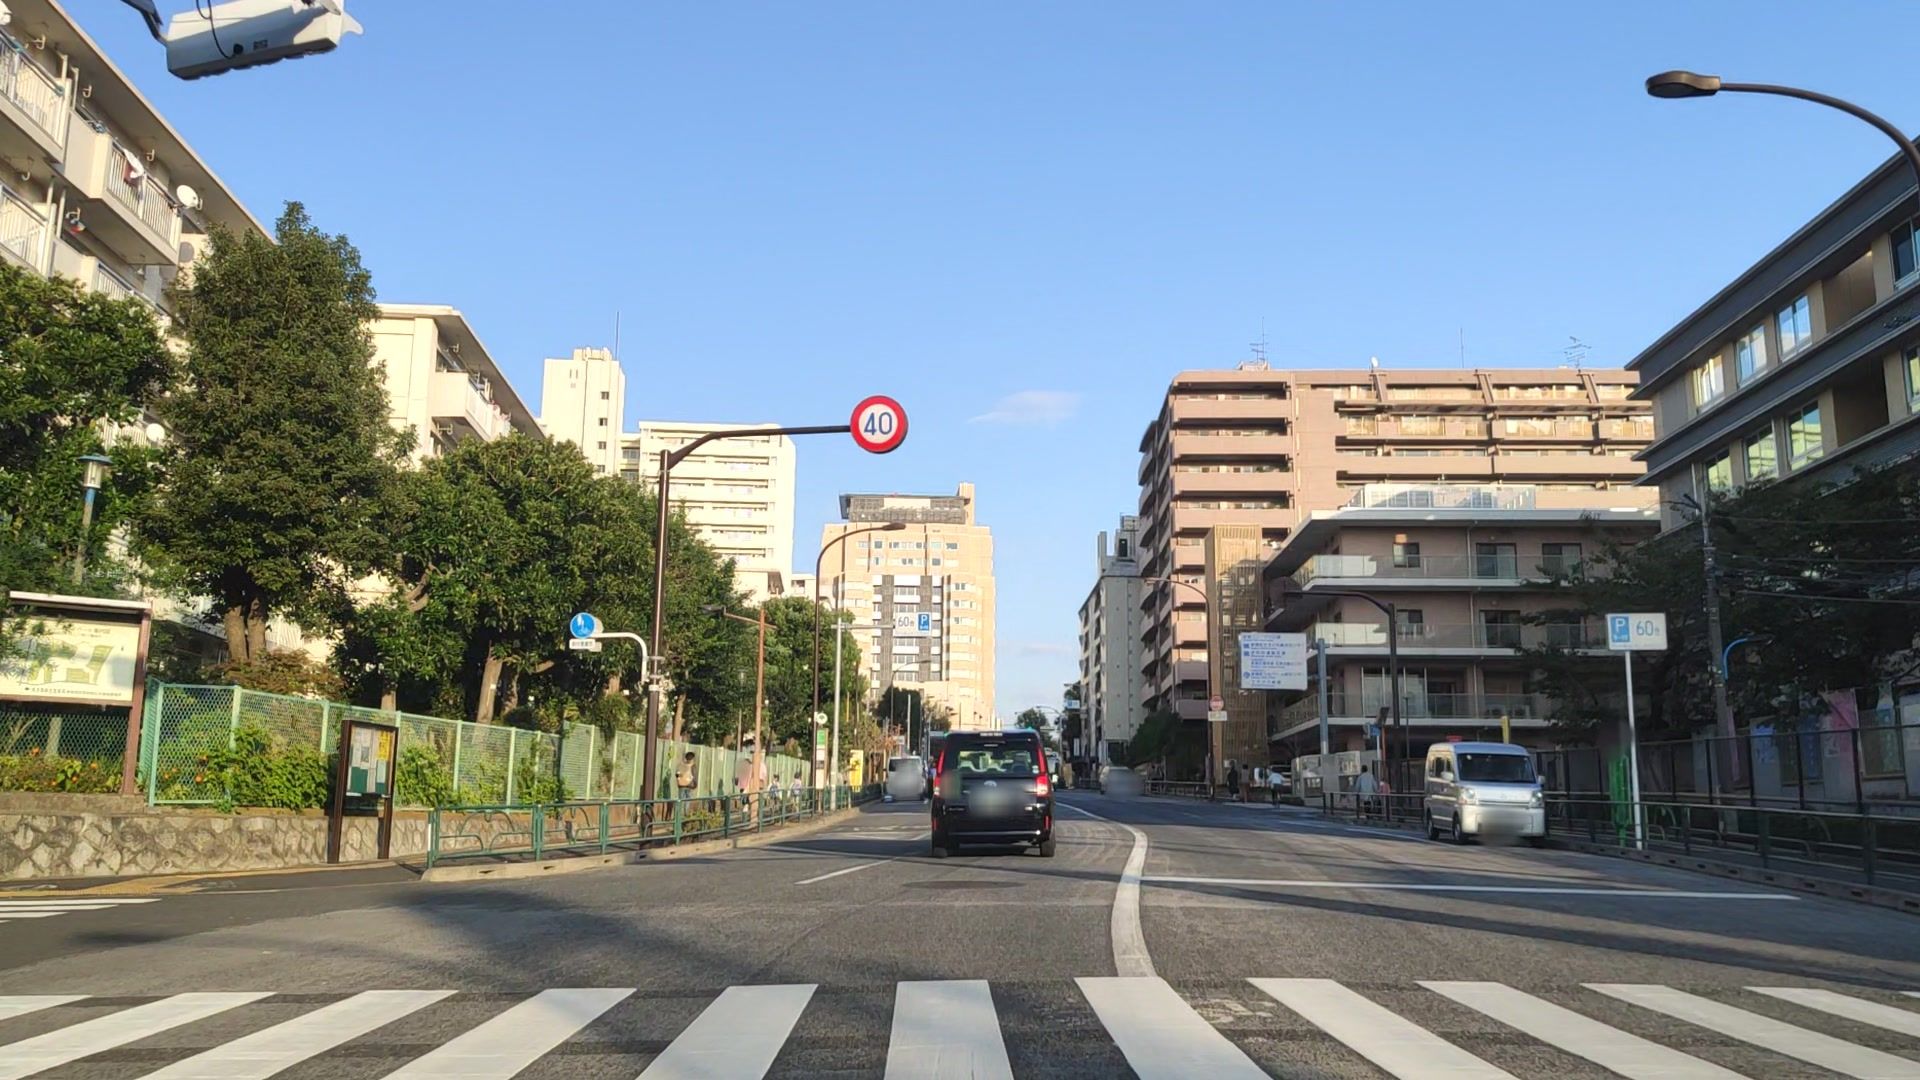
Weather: clear
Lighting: day
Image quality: good
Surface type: driving surface
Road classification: secondary
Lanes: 2
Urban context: urban centre
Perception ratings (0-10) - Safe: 6.33, Lively: 9.43, Beautiful: 5.62, Boring: 0.93, Depressing: 2.16, Wealthy: 8.77